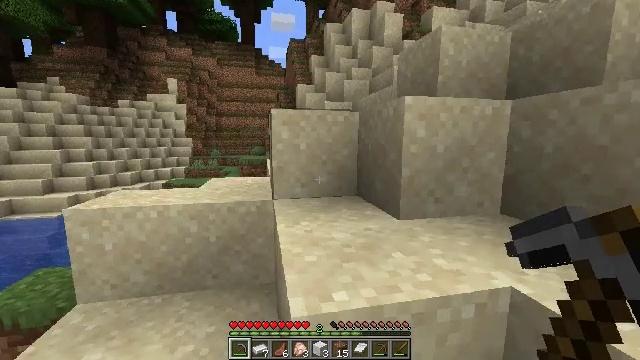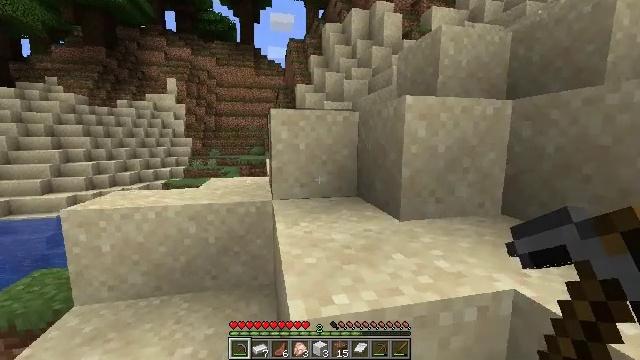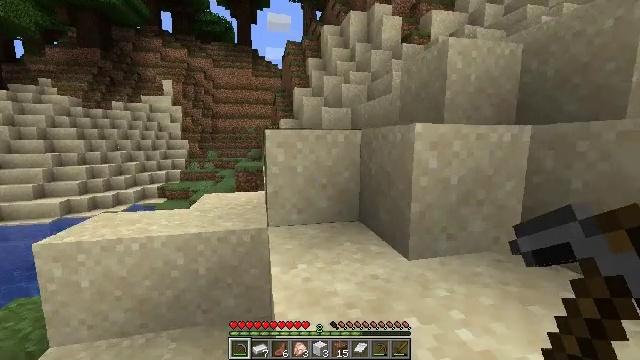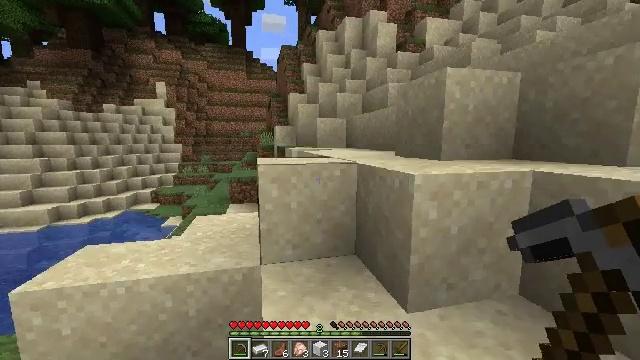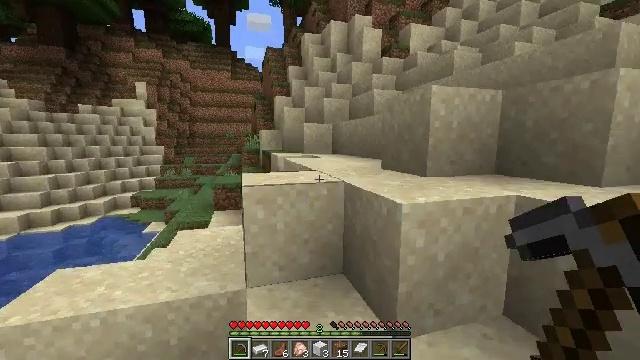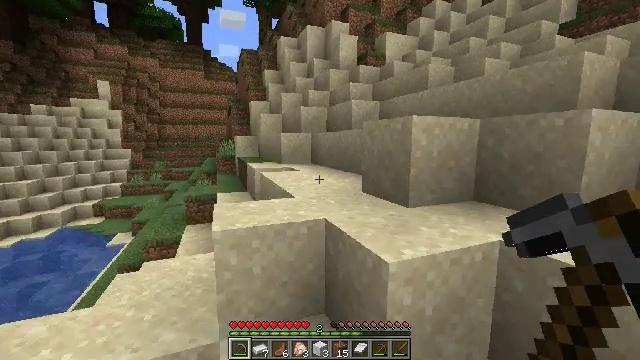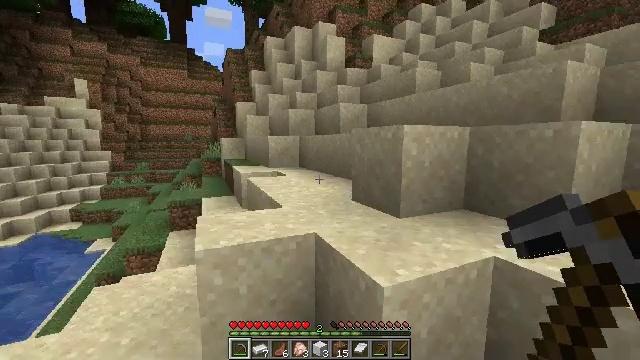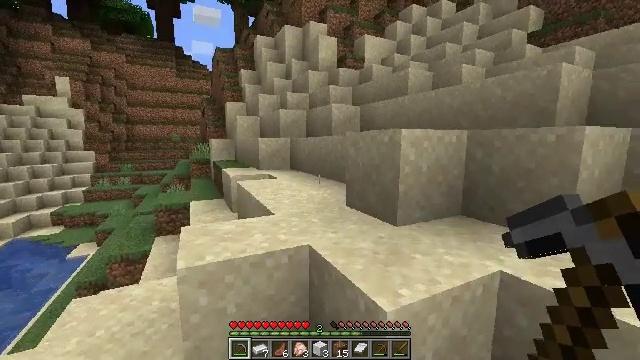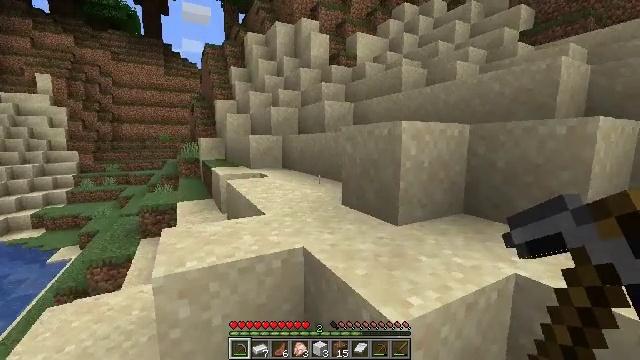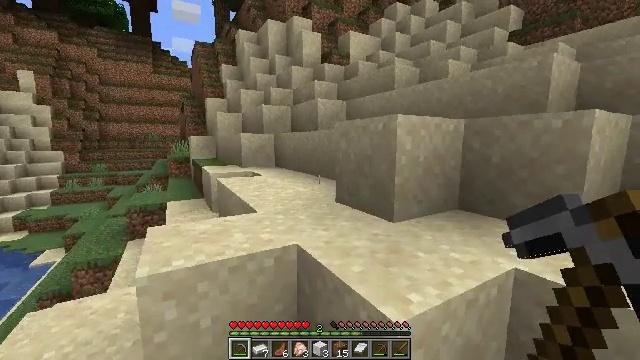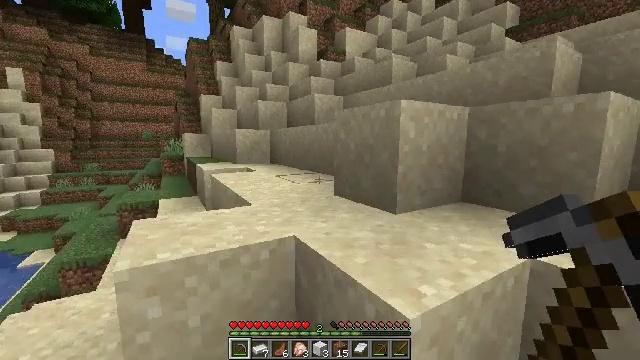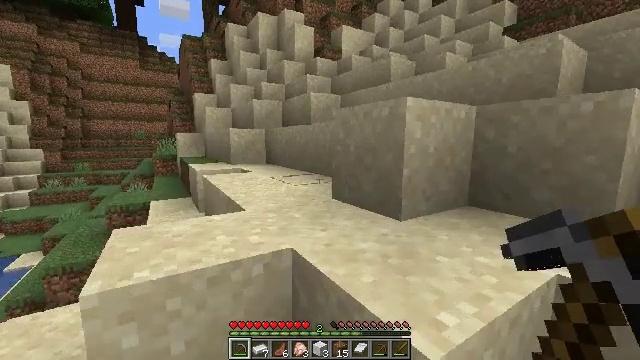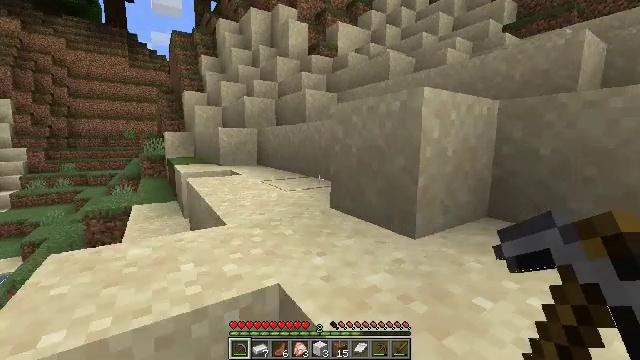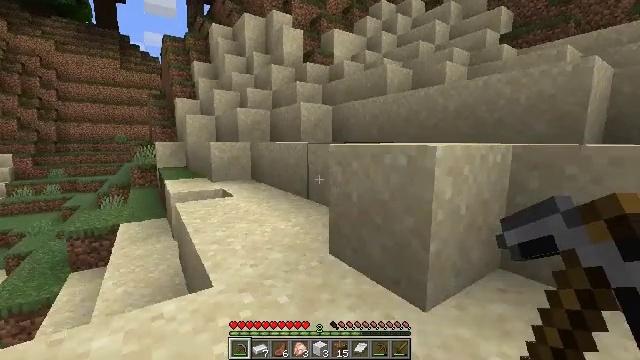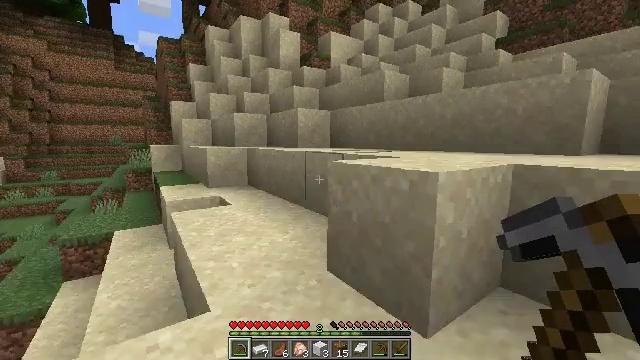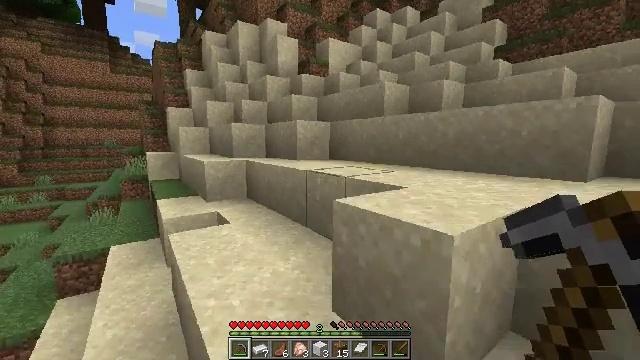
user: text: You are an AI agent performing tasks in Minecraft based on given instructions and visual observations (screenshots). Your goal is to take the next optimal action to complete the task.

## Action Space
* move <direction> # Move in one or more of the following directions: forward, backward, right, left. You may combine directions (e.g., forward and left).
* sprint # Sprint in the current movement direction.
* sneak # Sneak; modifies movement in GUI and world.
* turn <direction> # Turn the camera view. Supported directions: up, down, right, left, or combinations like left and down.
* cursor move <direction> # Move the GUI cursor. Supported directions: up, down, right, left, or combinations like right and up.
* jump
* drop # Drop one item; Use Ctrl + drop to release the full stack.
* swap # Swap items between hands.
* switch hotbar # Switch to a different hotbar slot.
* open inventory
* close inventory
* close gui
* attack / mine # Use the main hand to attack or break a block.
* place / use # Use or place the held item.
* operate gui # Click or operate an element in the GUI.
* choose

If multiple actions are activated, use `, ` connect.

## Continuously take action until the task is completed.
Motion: motion action
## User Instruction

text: Mine the chest to collect it.
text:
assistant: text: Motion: move forward
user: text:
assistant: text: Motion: move forward, jump
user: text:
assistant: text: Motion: move forward, turn right, jump
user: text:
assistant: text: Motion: move forward, turn right, jump
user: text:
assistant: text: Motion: move forward, turn right, jump
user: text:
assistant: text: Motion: move forward, turn right
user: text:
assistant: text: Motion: move forward, turn right
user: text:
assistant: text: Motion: move forward, turn right
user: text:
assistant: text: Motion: move forward, turn right
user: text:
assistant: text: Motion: move forward
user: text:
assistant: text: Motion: move forward
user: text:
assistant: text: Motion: move forward, turn right
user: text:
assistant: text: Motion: move forward, turn right, jump
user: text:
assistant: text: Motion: move forward, jump
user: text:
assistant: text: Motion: move forward, jump
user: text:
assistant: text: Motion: move forward, jump
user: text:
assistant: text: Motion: move forward
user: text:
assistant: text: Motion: move forward, turn left
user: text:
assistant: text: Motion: turn left and down
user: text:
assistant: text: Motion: turn left and down
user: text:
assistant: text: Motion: turn left
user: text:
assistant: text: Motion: no_op
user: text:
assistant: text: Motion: no_op
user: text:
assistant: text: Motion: no_op
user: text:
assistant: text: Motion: move forward, turn right
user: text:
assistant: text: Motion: move forward, turn right
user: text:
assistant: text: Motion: turn right
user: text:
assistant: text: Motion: turn right and up
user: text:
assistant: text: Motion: turn right
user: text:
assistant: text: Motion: move forward